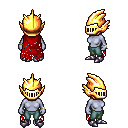
a pixel art fantasy rpg character, female body template, dark elf, purple skin, red tattered cape, teal pants, blue short mohawk hairstyle, gold helm, bracelets, metal boots, four views (front, back, left, right), 2x2 character sprite sheet, small pixel art, hard edges, no anti-aliasing